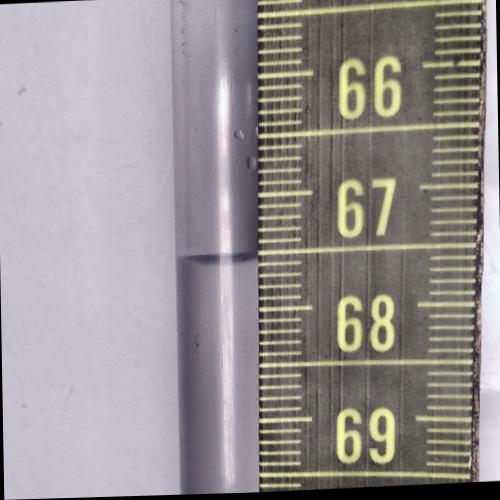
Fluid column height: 67.6 cm